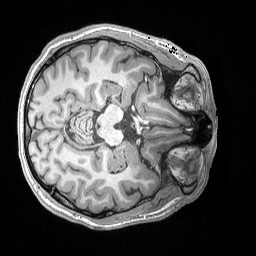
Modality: T1w
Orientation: axial
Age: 27
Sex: male
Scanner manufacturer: siemens
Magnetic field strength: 3 T
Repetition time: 2.2 s
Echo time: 0.00169 s